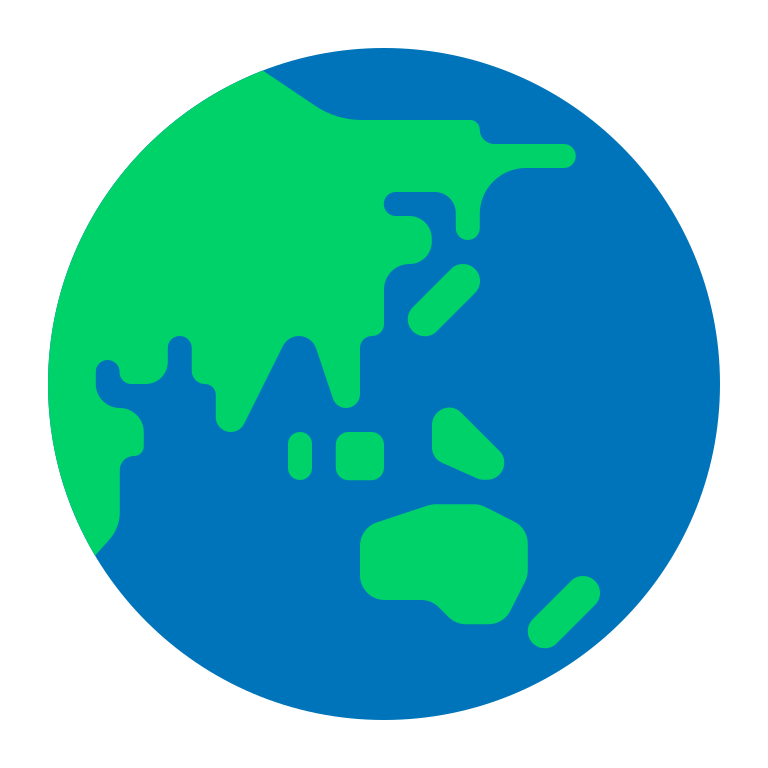
globe showing asia australia flat